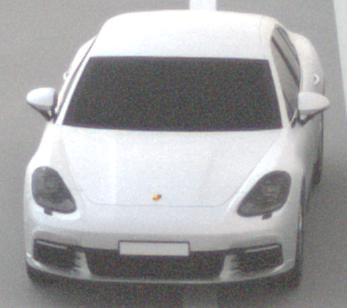
Make: Porsche
Model: Panamera
Detailed model: Panamera (971)
Model produced from: 2016/11
Model produced until: 2018/08
Doors: 5
Color: white
Road condition: dry road
Daytime: night
Contrast: low contrast